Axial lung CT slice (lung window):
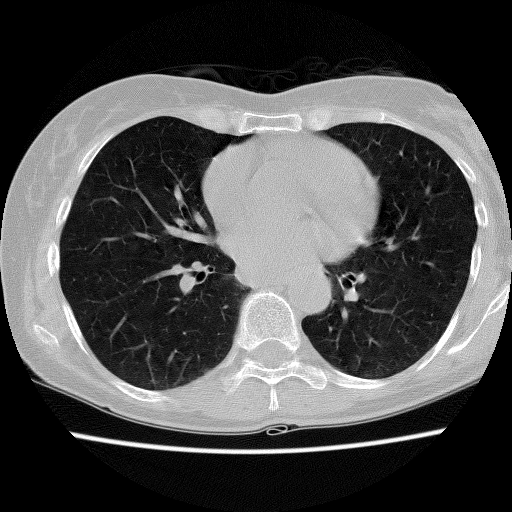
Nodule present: no